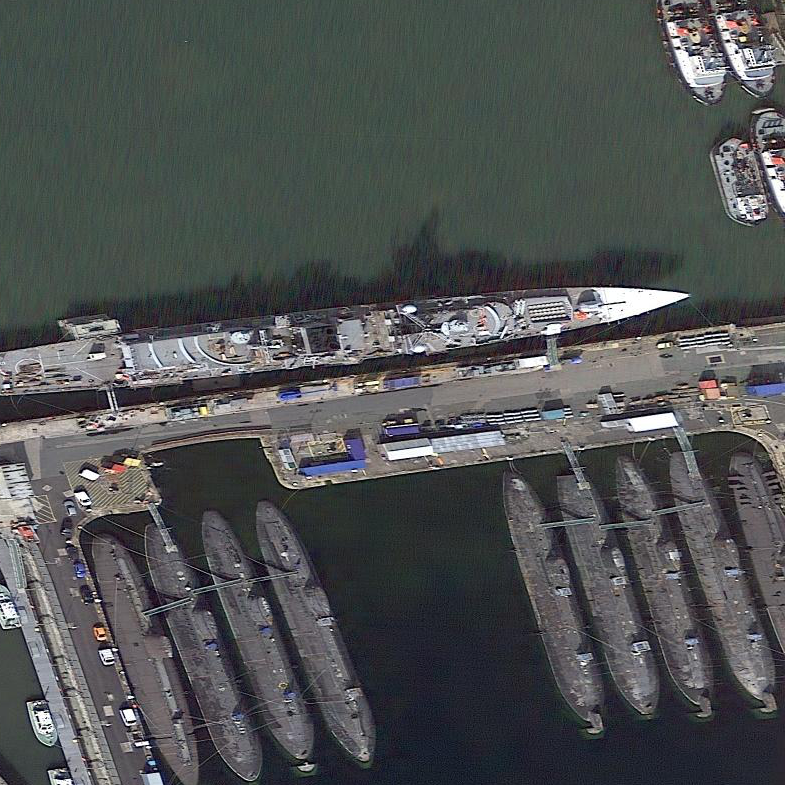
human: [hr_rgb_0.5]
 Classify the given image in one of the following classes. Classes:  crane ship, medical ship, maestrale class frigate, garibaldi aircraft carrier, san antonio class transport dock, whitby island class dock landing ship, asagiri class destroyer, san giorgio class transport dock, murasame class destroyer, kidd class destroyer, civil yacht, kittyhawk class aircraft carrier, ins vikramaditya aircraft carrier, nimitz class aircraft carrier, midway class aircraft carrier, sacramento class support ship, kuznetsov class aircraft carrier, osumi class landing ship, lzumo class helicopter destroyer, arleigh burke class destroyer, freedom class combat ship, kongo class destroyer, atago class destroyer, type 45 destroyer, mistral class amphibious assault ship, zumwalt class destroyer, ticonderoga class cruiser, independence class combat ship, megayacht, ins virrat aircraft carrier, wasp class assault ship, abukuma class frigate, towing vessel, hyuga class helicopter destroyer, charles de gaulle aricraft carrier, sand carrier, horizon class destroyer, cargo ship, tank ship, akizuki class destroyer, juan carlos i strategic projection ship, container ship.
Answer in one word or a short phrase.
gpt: Type 45 destroyer